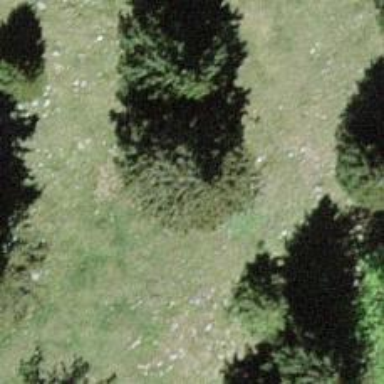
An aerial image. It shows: Needle-leaved tree in nature.